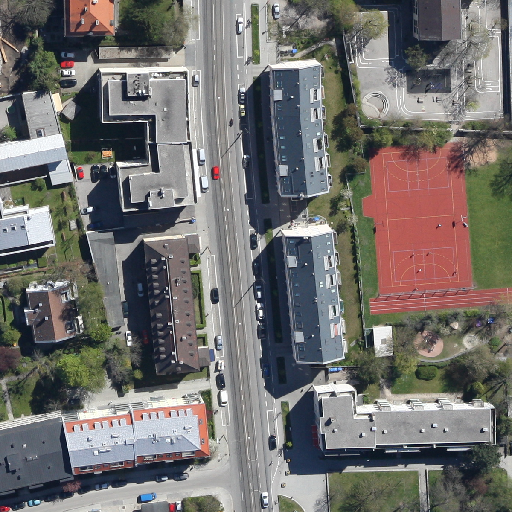
Referring expression: vehicle in the parking area